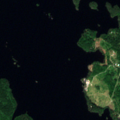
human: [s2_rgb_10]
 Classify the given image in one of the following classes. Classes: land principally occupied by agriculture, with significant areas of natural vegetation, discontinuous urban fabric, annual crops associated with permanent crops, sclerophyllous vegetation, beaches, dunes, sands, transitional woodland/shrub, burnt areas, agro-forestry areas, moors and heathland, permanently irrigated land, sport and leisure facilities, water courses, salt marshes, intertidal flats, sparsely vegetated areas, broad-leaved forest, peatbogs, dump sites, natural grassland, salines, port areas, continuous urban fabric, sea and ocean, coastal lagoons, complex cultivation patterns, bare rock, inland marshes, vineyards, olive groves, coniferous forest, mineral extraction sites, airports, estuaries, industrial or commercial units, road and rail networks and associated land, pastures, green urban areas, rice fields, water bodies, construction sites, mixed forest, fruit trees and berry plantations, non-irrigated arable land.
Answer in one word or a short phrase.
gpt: coniferous forest, mixed forest, water bodies